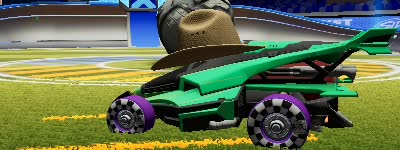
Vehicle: aftershock